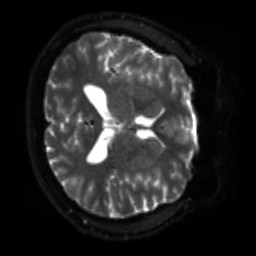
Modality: sbref
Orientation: axial
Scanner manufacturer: siemens
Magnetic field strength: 3 T
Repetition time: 4 s
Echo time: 0.0594 s